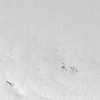
Atmospheric dust classification: not_dusty